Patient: sex M, age 57
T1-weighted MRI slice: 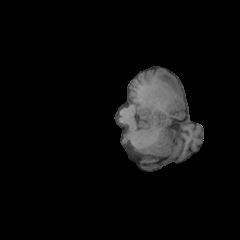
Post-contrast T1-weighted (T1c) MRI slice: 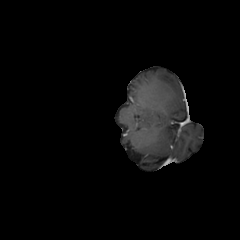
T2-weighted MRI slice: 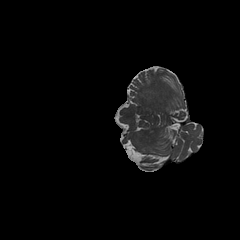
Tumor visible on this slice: no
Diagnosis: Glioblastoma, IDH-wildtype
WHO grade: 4